Question: I have a program that takes some information from databases and represents it graphically via pictureboxes in a form. Each piece of data is a differently colored picturebox and it basically looks like defragmenter.
For example

The program uses a loop to go through specific chunks of the database and represents it graphically.
The problem is, for large amounts of data/pictureboxes, it takes quite some time to draw them all (e.g. >20 seconds for few thousand, and even crashes a program for over 10,000 data pieces).
Is there a way to make a program draw those graphics in less then a second or close to it?
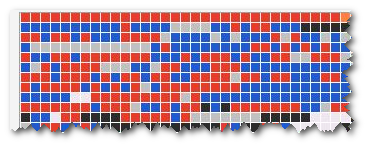
Answer: You can draw them yourself. Instead of having a lots of picture boxes, just use the 'Paint' event of the control where you want to show them.
The event handler will get a <URL> to draw the boxes.